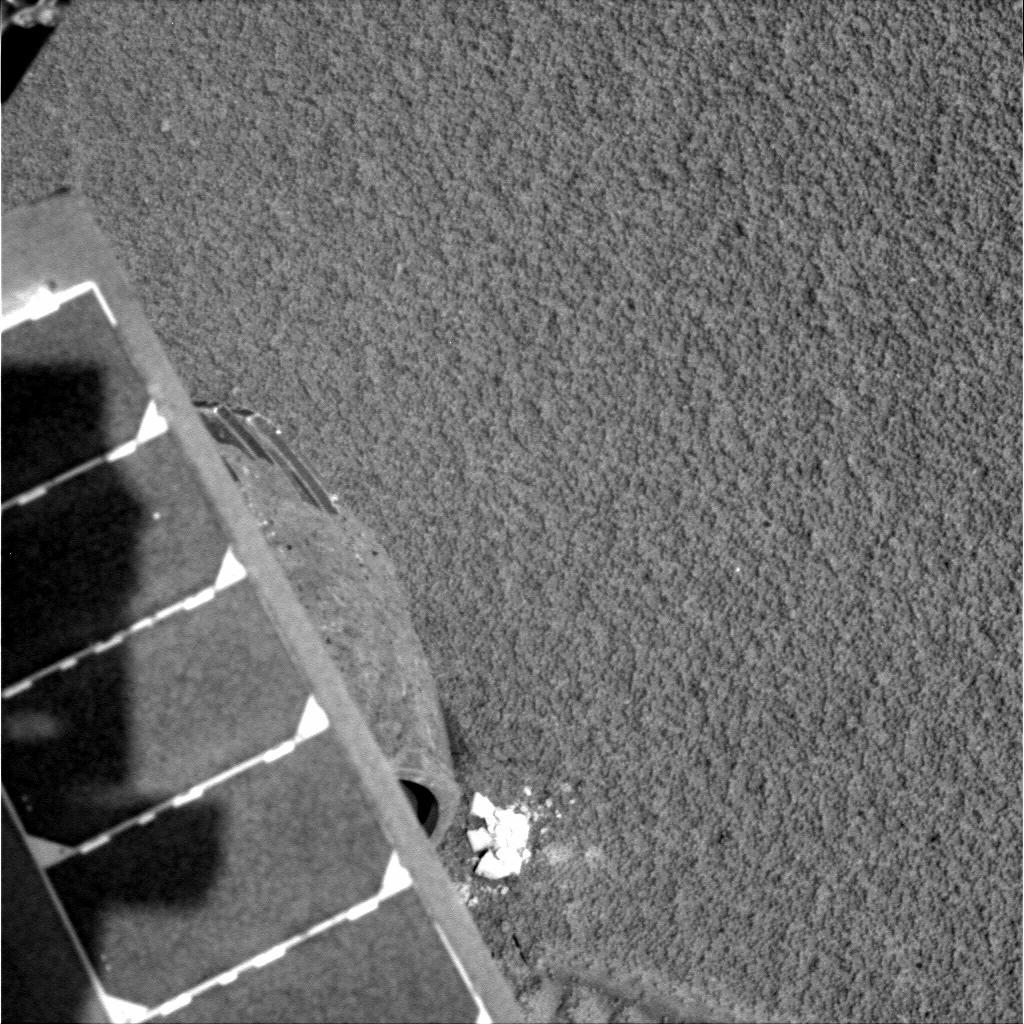
Terrain classes present: Background, Bedrock, Gravel / Sand / Soil, Shadow, Track